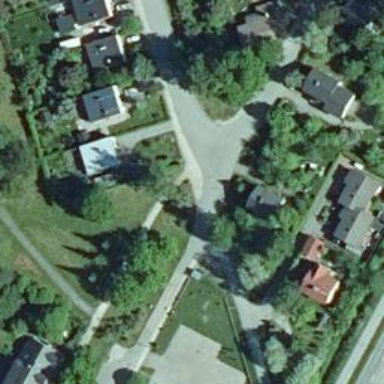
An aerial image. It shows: Cycleway.